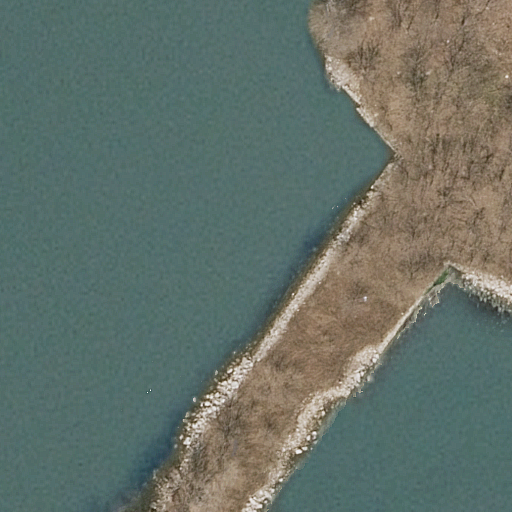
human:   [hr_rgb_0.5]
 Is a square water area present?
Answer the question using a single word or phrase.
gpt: no

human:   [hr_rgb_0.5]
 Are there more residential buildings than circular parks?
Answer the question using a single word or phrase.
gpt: no

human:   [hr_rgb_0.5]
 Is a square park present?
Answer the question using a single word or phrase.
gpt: no

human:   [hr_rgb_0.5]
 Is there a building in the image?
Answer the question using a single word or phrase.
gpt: no

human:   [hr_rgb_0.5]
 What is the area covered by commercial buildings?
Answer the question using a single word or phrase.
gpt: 0m2

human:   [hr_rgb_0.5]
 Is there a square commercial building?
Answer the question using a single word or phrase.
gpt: no

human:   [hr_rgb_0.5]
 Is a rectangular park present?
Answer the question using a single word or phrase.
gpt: no

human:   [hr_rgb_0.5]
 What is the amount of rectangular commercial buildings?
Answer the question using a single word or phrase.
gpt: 0

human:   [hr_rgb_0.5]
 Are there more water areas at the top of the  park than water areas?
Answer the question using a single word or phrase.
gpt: no

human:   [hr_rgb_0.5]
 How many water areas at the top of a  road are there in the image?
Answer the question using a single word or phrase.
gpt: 0

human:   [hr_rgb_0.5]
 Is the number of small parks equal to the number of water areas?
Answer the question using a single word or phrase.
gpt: no

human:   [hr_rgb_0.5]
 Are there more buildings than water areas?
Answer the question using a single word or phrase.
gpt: no

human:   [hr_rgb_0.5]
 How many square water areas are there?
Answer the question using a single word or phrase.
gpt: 0

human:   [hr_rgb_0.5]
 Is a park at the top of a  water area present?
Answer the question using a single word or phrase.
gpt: no

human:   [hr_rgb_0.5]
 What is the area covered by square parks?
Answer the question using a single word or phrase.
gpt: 0m2

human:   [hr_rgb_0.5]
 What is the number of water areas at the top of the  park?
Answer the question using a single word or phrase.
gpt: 0

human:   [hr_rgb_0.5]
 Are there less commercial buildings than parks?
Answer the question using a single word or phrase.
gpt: yes

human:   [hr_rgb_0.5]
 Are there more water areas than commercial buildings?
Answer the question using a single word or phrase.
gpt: yes

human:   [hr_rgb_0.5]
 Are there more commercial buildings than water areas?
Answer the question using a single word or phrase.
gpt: no

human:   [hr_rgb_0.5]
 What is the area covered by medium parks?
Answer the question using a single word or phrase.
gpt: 0m2

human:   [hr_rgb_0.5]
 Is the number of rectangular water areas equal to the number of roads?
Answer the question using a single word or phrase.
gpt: no

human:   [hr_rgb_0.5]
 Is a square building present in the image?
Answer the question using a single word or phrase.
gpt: no

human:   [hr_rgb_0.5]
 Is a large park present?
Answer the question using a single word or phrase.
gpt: yes

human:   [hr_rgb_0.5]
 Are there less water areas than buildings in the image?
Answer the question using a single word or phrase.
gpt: no

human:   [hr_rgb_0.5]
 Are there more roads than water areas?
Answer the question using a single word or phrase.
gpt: no

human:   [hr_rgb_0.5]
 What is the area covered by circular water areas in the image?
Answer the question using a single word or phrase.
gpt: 0m2

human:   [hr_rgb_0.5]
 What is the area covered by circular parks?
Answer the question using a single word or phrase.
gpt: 0m2

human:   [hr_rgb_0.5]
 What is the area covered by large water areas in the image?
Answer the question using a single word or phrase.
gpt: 7594m2

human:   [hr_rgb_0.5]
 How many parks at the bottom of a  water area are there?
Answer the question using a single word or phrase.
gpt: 0

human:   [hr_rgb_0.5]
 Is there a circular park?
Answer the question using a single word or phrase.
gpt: no

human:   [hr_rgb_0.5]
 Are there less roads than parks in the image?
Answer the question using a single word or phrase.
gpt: yes

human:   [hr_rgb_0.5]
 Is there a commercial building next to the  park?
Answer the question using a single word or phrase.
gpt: no

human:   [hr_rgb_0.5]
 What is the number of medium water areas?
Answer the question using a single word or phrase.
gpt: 0

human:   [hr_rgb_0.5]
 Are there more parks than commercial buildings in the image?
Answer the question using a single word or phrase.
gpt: yes

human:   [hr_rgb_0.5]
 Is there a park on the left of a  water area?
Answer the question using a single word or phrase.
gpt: no

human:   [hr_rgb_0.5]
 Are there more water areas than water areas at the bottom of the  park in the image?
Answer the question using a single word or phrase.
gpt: yes